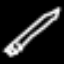
Label: pencil